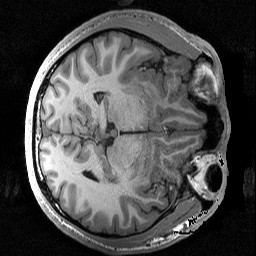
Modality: T1w
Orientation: axial